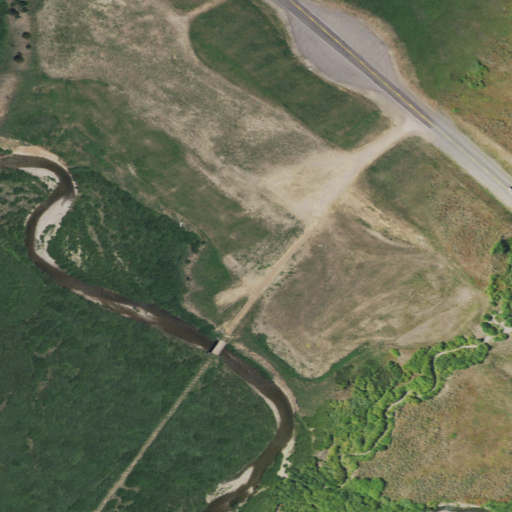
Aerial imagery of plain(s) in Wyoming named Blackrock Meadows containing shrub, woody wetlands, medium intensity development, low intensity development, open development, and evergreen forest